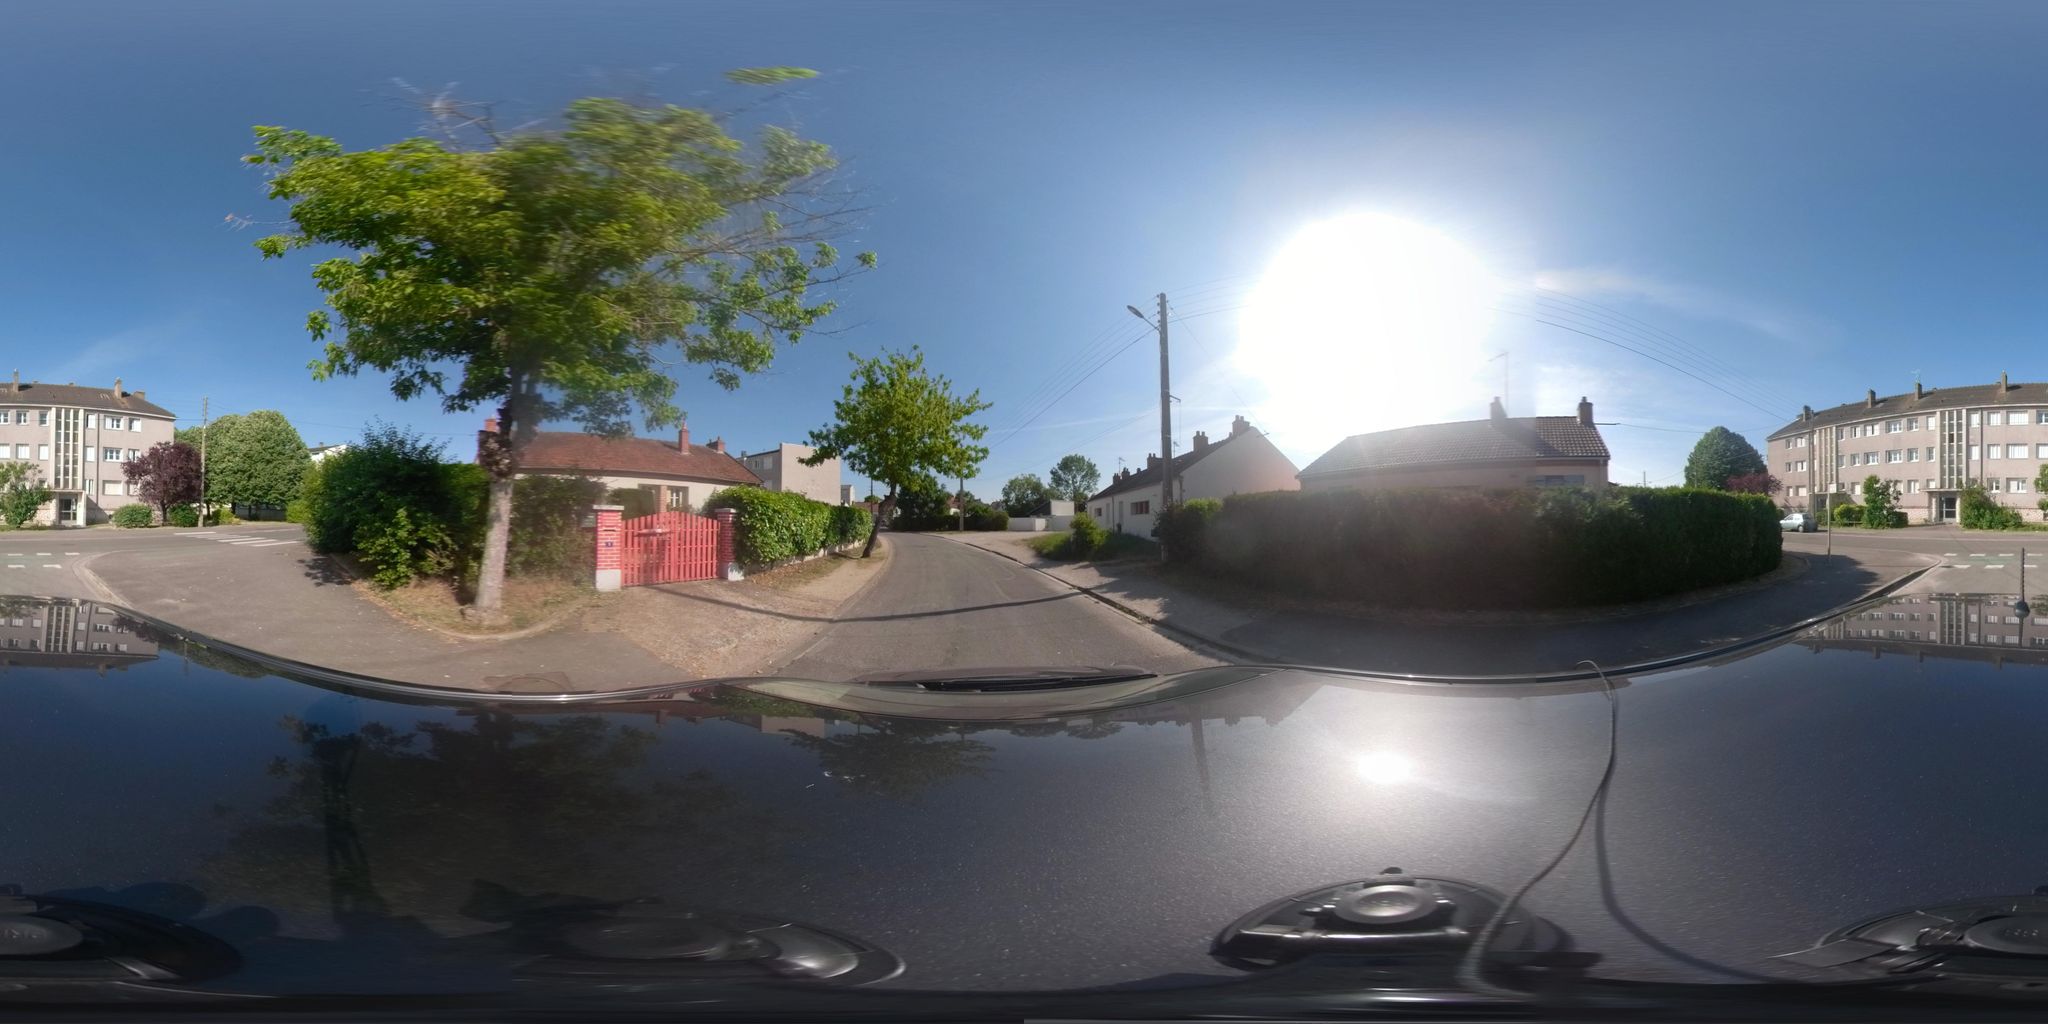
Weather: clear
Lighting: day
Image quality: good
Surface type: cycling surface
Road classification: residential
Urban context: urban centre
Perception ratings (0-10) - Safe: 0.37, Lively: 8.24, Beautiful: 7.1, Boring: 2.59, Depressing: 6.09, Wealthy: 4.12